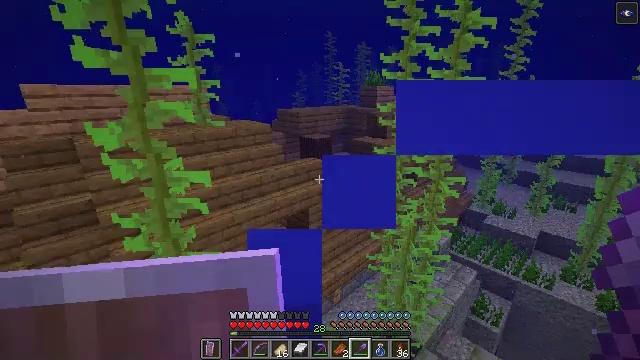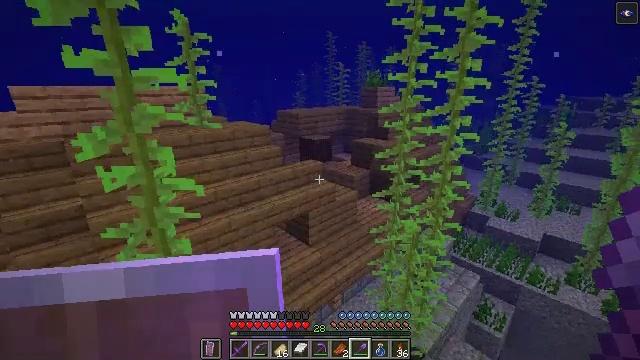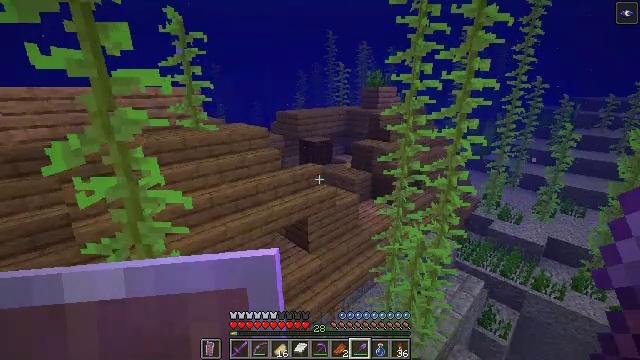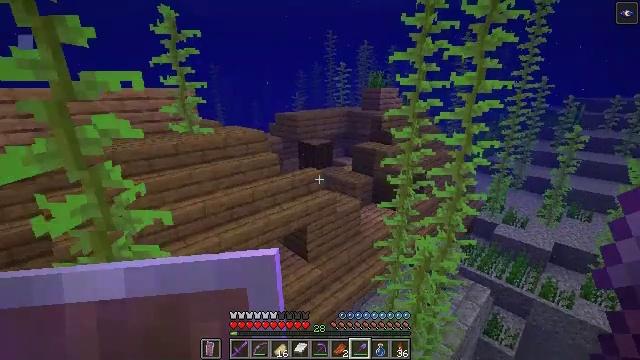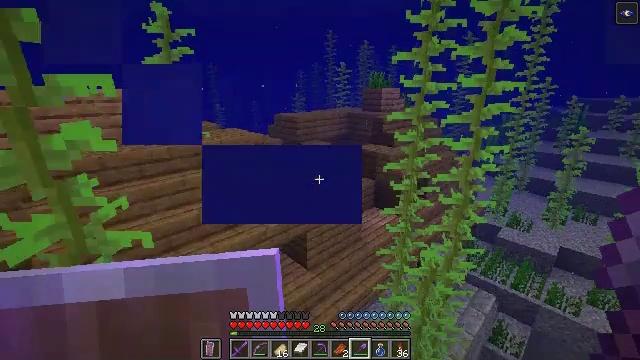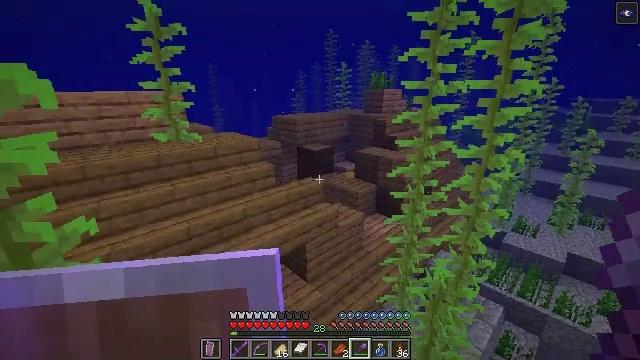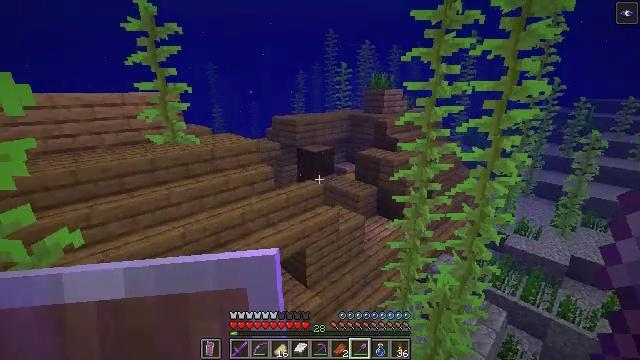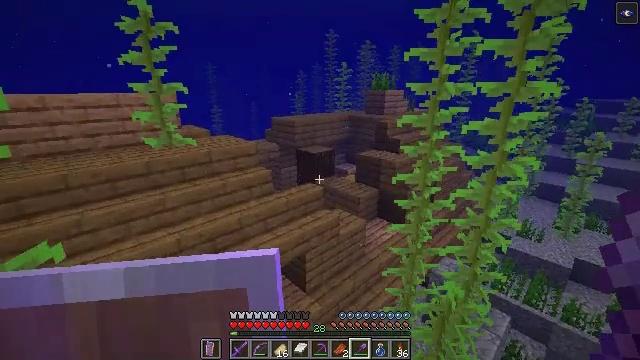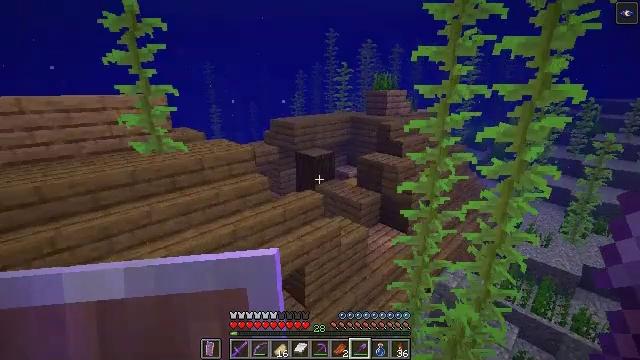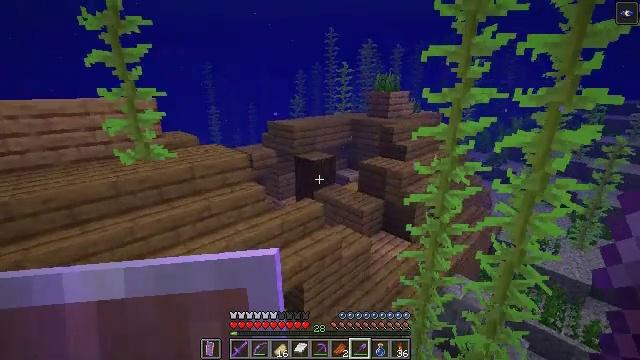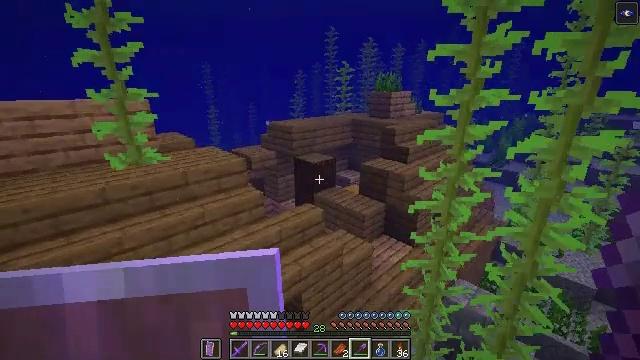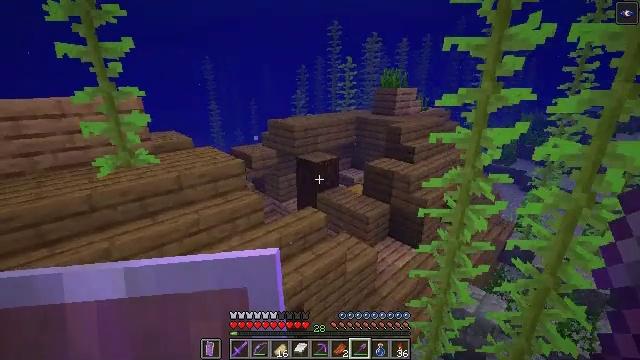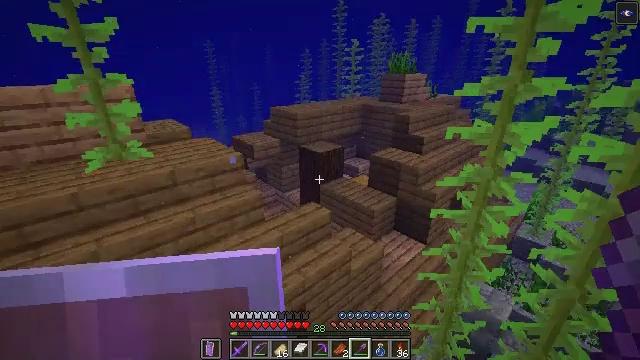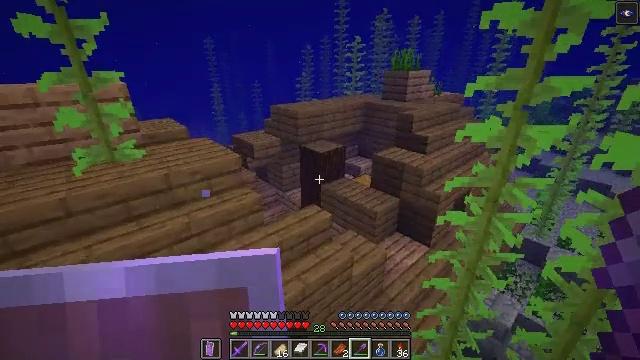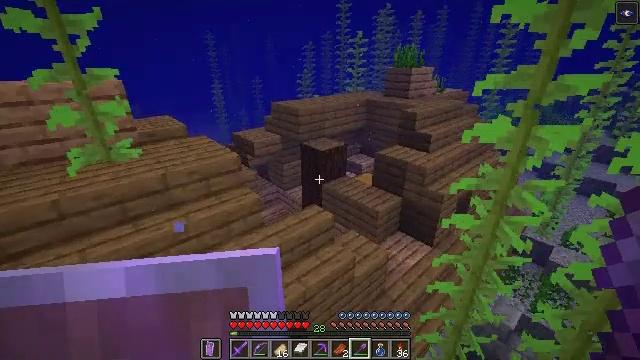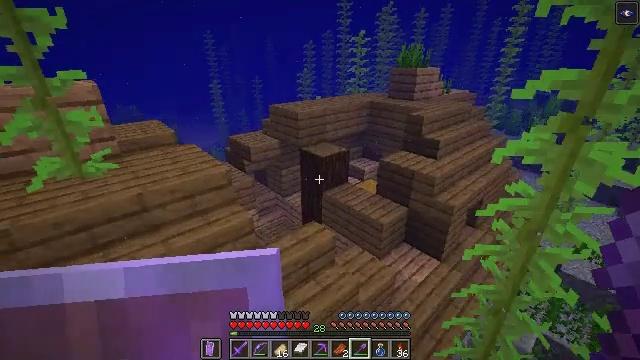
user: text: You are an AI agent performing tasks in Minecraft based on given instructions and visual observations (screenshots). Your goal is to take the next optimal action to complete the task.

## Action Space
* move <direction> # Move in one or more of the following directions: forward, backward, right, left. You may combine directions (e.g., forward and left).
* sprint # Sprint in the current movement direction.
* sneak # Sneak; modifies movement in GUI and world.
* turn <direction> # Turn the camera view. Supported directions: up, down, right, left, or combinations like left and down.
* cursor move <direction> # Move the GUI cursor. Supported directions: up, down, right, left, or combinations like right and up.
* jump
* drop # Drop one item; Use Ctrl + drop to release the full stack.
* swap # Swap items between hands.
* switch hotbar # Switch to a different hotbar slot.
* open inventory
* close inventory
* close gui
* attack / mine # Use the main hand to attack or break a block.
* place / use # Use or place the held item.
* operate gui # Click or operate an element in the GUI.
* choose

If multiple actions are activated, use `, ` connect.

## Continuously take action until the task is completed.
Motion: motion action
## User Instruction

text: Mine gravel from the ground.
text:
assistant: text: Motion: move forward, sprint, jump
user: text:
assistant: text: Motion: move forward, sprint, jump
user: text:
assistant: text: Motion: move forward, sprint, jump
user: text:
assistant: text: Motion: move forward, sprint, jump
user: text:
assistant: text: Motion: move forward, sprint, jump
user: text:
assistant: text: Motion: move forward, sprint, jump
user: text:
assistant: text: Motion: move forward, sprint, jump
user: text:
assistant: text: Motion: move forward, sprint, jump
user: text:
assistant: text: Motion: move forward, jump
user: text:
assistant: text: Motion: move forward, sprint, jump
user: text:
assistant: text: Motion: move forward, sprint, jump
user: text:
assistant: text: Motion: move forward, sprint, turn down, jump
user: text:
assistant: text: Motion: move forward, sprint, jump
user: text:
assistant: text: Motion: move forward, sprint, jump
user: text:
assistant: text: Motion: move forward, sprint, jump
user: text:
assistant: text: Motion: move forward, sprint, jump
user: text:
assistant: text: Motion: move forward, sprint, jump
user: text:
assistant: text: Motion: move forward, sprint, jump
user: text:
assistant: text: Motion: move forward, sprint, turn down, jump
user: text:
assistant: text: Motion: move forward, sprint, turn right and down, jump
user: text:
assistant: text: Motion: move forward, sprint, jump
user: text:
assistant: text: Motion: move forward, sprint, turn right and down, jump
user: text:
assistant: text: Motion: move forward, sprint, turn right and down, jump
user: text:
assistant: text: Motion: move forward, sprint
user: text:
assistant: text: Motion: move forward, sprint
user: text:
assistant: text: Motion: move forward, sprint
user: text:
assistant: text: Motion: move forward, sprint
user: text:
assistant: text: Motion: move forward, sprint
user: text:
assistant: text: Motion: move forward, sprint
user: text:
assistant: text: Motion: move forward, turn right and down